Question: I am having an array were I add several lists to this array. After that I would like to add other columns to this array which do not have the same length.
'''
int minSize = Math.min(testList.get(j).getDate().size(), testList.get(j).getTotalReturnIndex().size());
List<String[]> data = new ArrayList<String[]>();
for(int m = 0; m < minSize; m++)
{
//TODO remove .replace('.', ',')
data.add(new String[] {testList.get(j).getCompanyName(), testList.get(j).getDate().get(m), testList.get(j).getCurrency(), testList.get(j).getTotalReturnIndex().get(m).toString().replace('.', ','), testList.get(j).getPrice().get(m).toString().replace('.', ','), "", sublist.get(m)});
//here I am getting an 'java.lang.IndexOutOfBoundsException:' because the list is not so long like the others
}
'''
This is how I add the first part(the first 5 columns of the picture) to the array.
Visualized in excel my array should look like that in the end:

How to add the other 3 columns to my array beginning with 'sublist' based on the above code?
I really appreciate your answer!
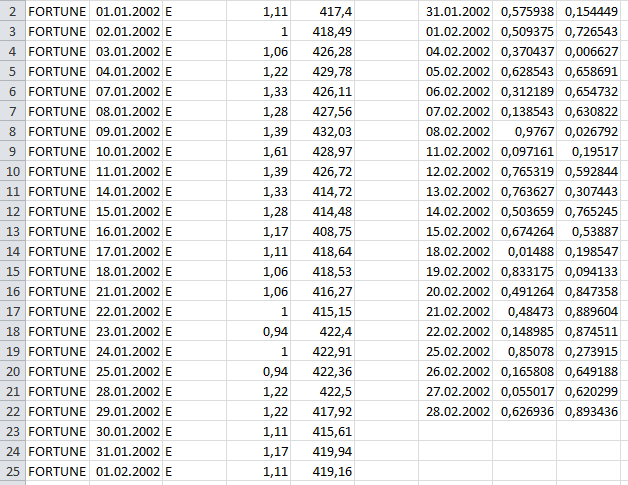
Answer: You could try it with a simple ternary:
'''
int minSize = Math.min(testList.get(j).getDate().size(), testList.get(j).getTotalReturnIndex().size());
List<String[]> data = new ArrayList<String[]>();
for(int m = 0; m < minSize; m++) {
//TODO remove .replace('.', ',')
data.add(new String[] {testList.get(j).getCompanyName(),
testList.get(j).getDate().get(m),
testList.get(j).getCurrency(),
testList.get(j).getTotalReturnIndex().get(m).toString().replace('.', ','),
testList.get(j).getPrice().get(m).toString().replace('.', ','),
"",
(m < sublist.size())? sublist.get(m) : ""
});
}
'''